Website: home-depot
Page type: customer-info-address
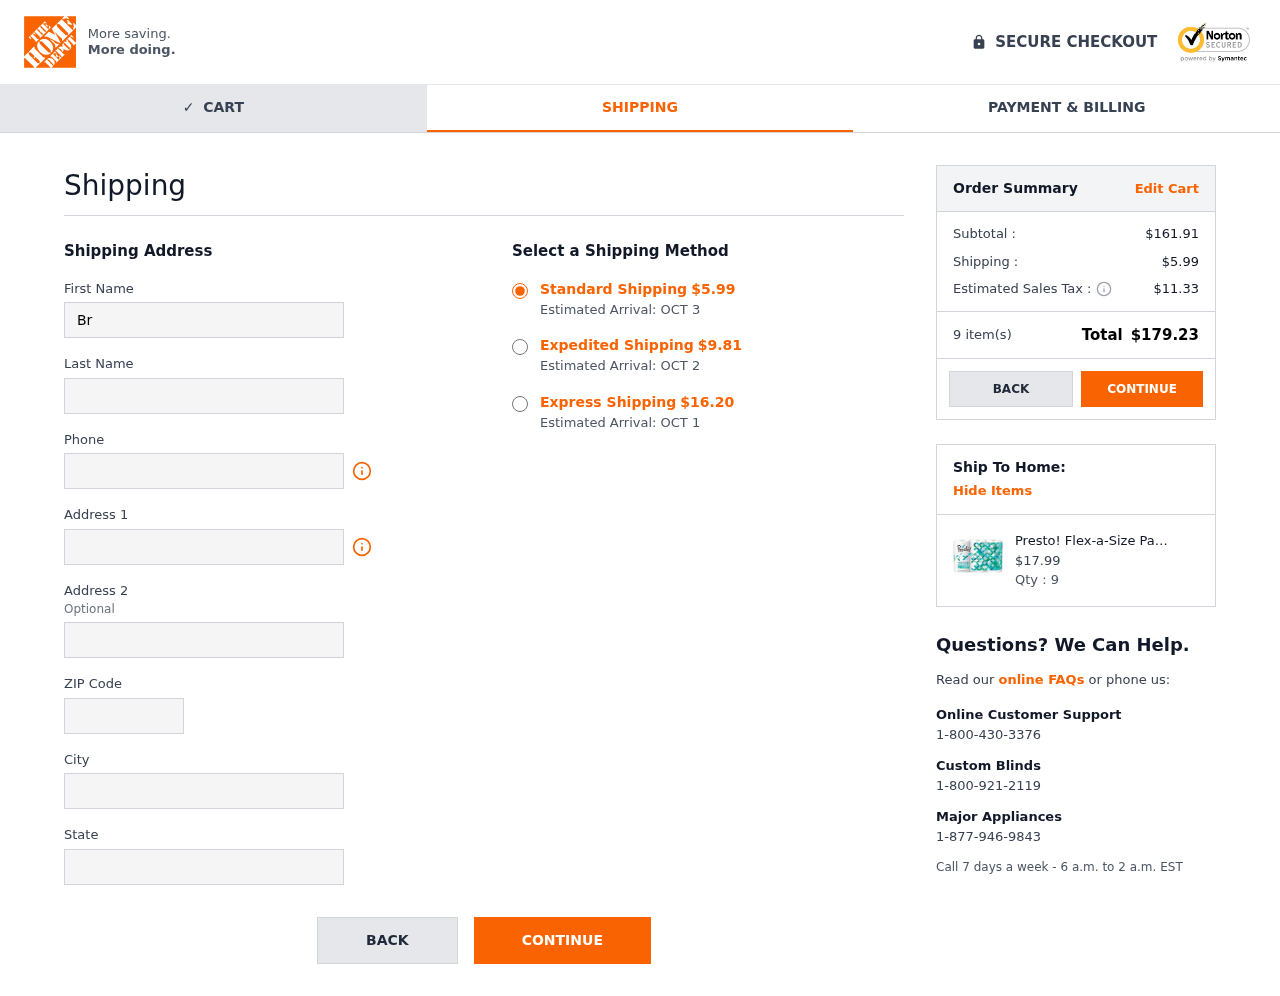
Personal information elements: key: PII_CITY
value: North Mitchellborough
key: PII_FIRSTNAME
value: Bryan
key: PII_LASTNAME
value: Robbins
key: PII_PHONE
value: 7024517025
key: PII_POSTCODE
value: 16888
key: PII_STATE
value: Oregon
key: PII_STREET
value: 2567 Hayes Glens Apt. 007
Product elements: key: PRODUCT1_NAME
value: Presto! Flex-a-Size Paper Towels, Huge Roll, 6 Count
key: PRODUCT1_PRICE
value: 17.99
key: PRODUCT1_QUANTITY
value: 9
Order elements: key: ORDER_SHIPPING_COST
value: $5.99
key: ORDER_DELIVERY_DATE
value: Estimated Arrival: OCT 3
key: ORDER_SHIPPING_COST_EXPEDITED
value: $9.81
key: ORDER_DELIVERY_DATE_EXPEDITED
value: Estimated Arrival: OCT 2
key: ORDER_SHIPPING_COST_EXPRESS
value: $16.20
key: ORDER_DELIVERY_DATE_EXPRESS
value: Estimated Arrival: OCT 1
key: ORDER_SUBTOTAL
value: $161.91
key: ORDER_TAX
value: $11.33
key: ORDER_NUM_ITEMS
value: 9 item(s)
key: ORDER_TOTAL
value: $179.23